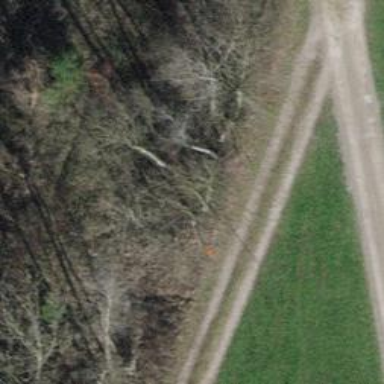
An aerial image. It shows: Pipeline marker.